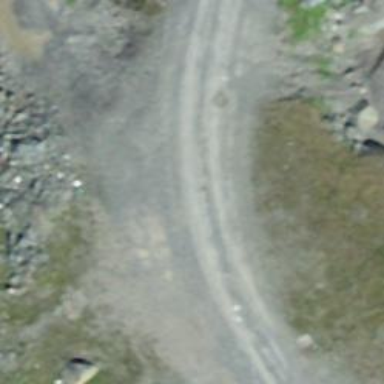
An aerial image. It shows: Gravel track with grade 2 quality.